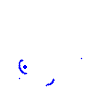
Particle: kaon